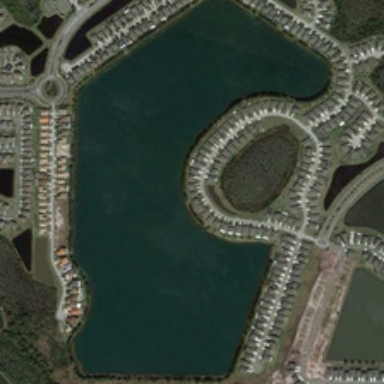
Many buildings are around a irregular lake .